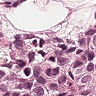
Metastatic tissue present: yes